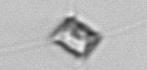
Label: Chaetoceros_similis